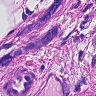
Metastatic tissue present: yes